Question: I'm trying to create a modal status indicator display for an iPhone app, and would like one similar to this one used in Tweetie:

Specifically, this one "shades out" the entire screen, including the toolbar. I don't believe through any normal UIView manipulation, I can extend past the bounds of my window, can I? I believe I've seen a status indicator like this somewhere else on iPhone, possibly when I added an Exchange e-mail account.
I've tried subclassing UIAlertView and overriding its drawRect method. If I don't call [super drawRect:] it doesn't ever display the normal UIAlertView text box, however my drawing rectangle is in an odd size and position.
Anyone have any advice to accomplish this?
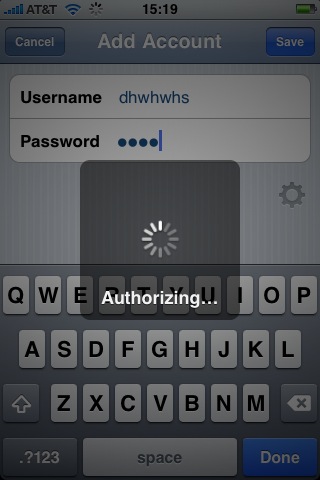
Answer: Take a look at the source code to the WordPress application. They have code which you can basically drag and drop into your application to do this.
<URL>